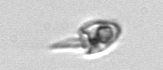
Label: Balanion